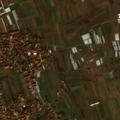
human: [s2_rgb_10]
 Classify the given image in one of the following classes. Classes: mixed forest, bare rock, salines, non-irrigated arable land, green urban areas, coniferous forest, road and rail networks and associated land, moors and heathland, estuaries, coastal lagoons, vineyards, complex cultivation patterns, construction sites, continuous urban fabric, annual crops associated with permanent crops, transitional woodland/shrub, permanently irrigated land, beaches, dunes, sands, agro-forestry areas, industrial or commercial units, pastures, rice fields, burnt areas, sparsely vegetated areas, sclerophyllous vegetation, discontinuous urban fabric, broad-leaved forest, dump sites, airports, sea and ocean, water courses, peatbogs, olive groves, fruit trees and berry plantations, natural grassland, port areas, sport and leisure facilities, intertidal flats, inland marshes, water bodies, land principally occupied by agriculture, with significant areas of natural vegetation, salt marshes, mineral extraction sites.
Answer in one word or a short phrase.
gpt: discontinuous urban fabric, non-irrigated arable land, complex cultivation patterns